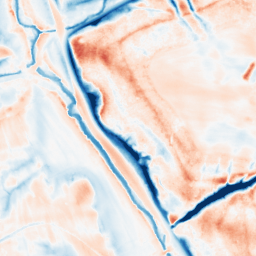
Category: multiscale
Decomposition family: dog_multiscale
Decomposition parameters: sigma_ratio: 2
n_scales: 4
base_sigma: 0.5
Upsampling method: edge_directed
Upsampling parameters: scale: 4
Upsampling scale: 4